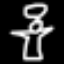
Label: angel